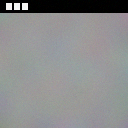
Screen state: on